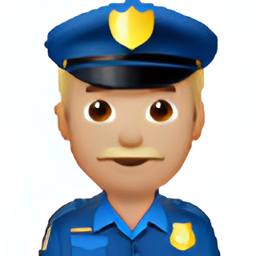
Name: male police officer type 3
Emoji: 👮🏼‍♂️
Group: People & Body
Sub-group: person-role